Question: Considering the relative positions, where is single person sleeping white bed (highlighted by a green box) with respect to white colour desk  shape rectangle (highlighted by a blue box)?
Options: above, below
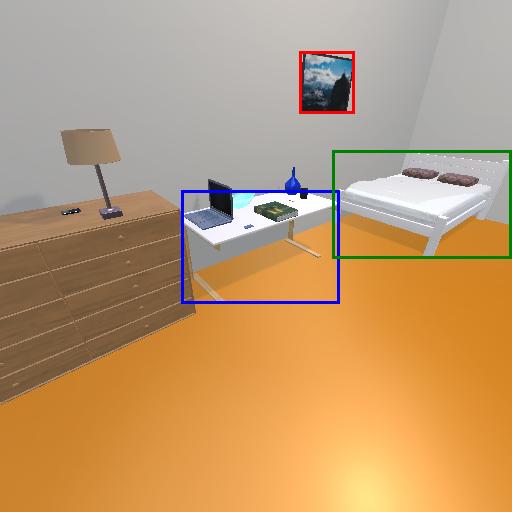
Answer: above